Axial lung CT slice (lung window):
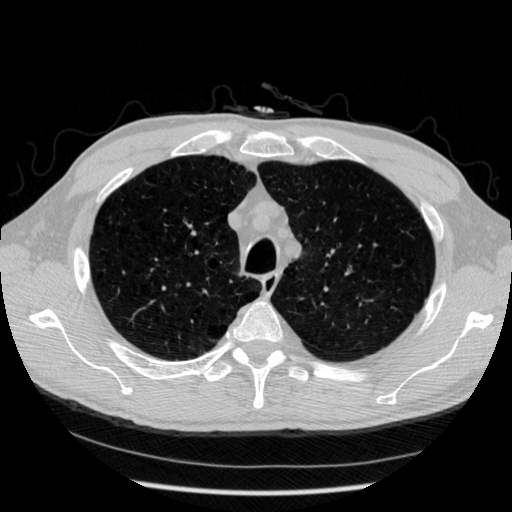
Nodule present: no